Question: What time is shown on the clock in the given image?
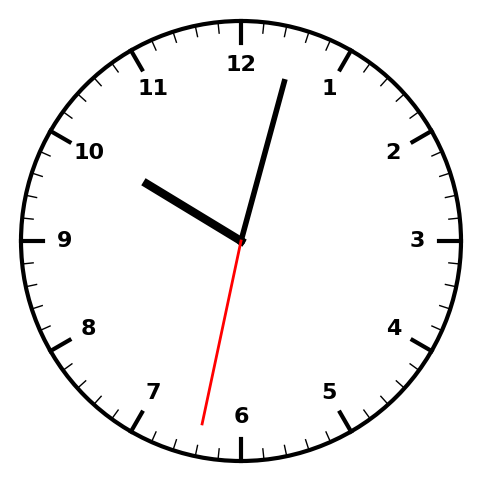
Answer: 10:02:32